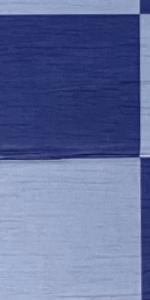
Label: Empty